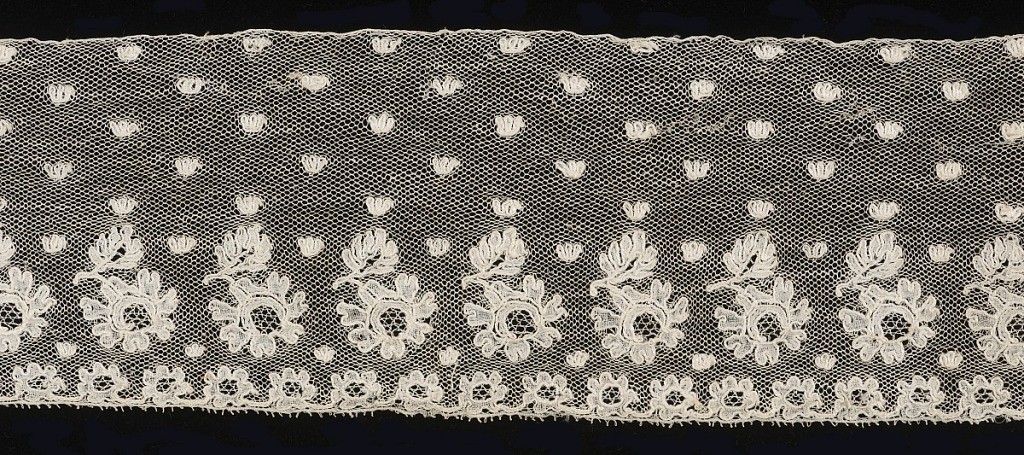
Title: Border
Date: early 19th century
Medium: linen Technique: bobbin lace, Mechlin style
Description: Straight border of Mechlin lace with a design of buds sprinkled over the field, and a border of detached leaf and flower motifs above a row of flowers.